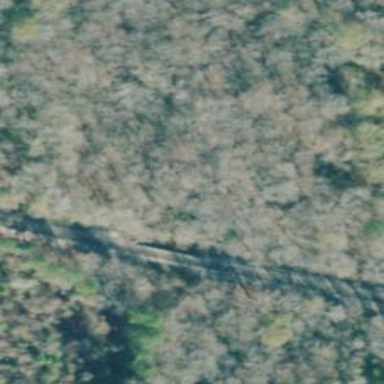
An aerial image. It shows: Bridge over railway line.